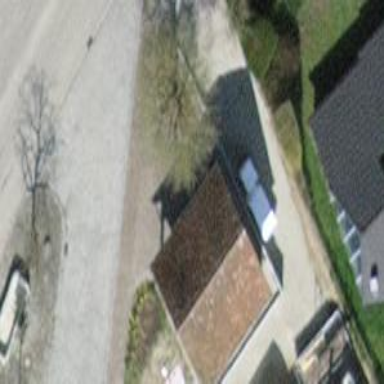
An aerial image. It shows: View of roof of building.